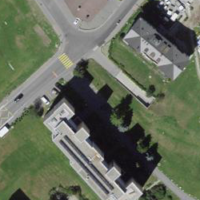
EUNIS habitat code: 54
Species observed at this site:
Sciurus vulgaris